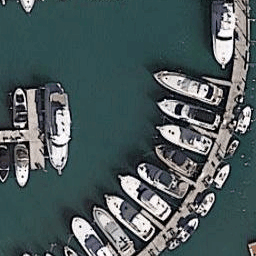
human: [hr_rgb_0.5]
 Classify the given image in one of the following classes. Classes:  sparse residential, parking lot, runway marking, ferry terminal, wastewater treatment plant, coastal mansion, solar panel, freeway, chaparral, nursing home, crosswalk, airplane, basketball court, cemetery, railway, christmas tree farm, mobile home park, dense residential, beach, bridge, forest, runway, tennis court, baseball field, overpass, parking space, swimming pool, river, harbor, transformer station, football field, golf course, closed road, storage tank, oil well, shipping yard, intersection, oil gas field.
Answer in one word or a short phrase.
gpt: harbor